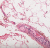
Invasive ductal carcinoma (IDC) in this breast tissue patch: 0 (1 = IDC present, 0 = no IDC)